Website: lowes
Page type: order-returns
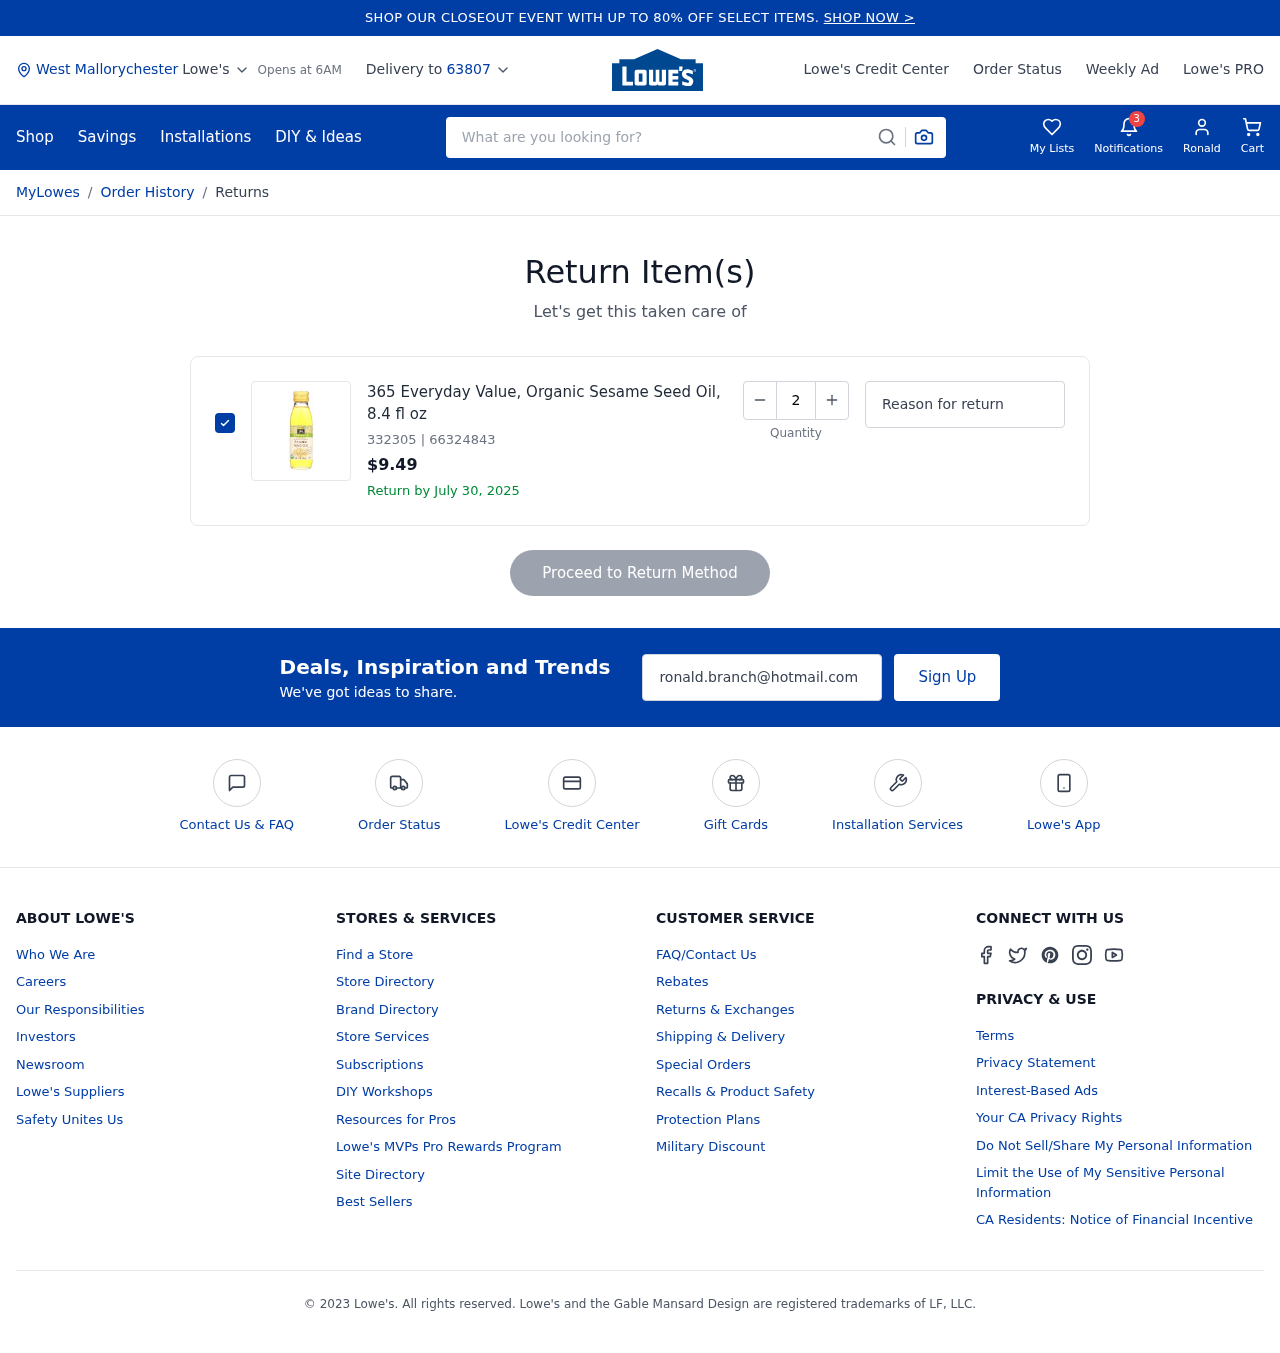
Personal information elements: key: PII_CITY
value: West Mallorychester
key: PII_FIRSTNAME
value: Ronald
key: PII_POSTCODE
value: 63807
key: PII_EMAIL
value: ronald.branch@hotmail.com
Product elements: key: PRODUCT1_NAME
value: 365 Everyday Value, Organic Sesame Seed Oil, 8.4 fl oz
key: PRODUCT1_PRICE
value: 9.49
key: PRODUCT1_ITEM_NUMBER
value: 332305
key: PRODUCT1_MODEL_NUMBER
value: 66324843
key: PRODUCT1_QUANTITY
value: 2
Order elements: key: ORDER_RETURN_BY_DATE
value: July 30, 2025